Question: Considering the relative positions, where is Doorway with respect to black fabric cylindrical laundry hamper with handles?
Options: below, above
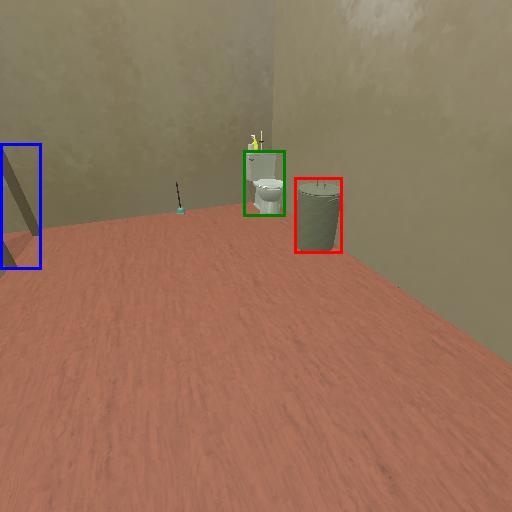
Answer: below